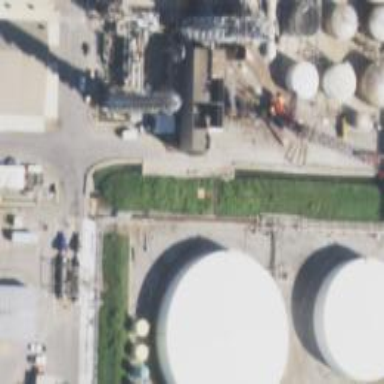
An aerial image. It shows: Storage tank building.